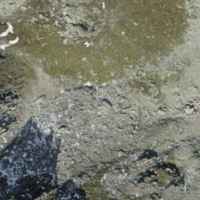
EUNIS habitat code: 48
Species observed at this site:
Marmota marmota
Prunella collaris
Montifringilla nivalis